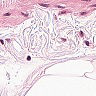
Metastatic tissue present: no